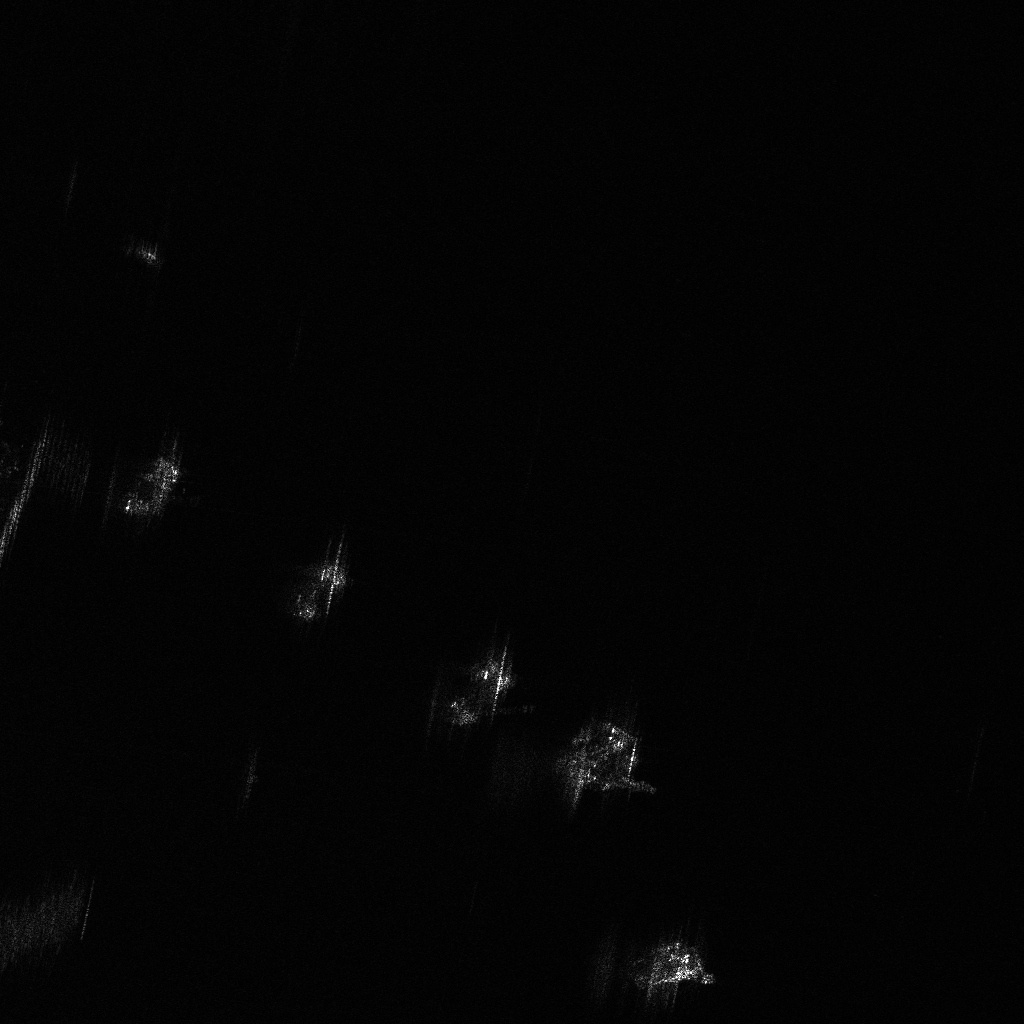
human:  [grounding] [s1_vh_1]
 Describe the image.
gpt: In the satellite image, there is  <ref>1 large container </ref> <box>[[13, 42, 17, 51, 44]]</box> located at left,  <ref>2 large container </ref> <box>[[56, 69, 59, 77, 49], [62, 90, 66, 98, 83]]</box> located at bottom,  <ref>2 large container </ref> <box>[[29, 53, 33, 60, 36], [44, 61, 48, 71, 44]]</box> located at center.